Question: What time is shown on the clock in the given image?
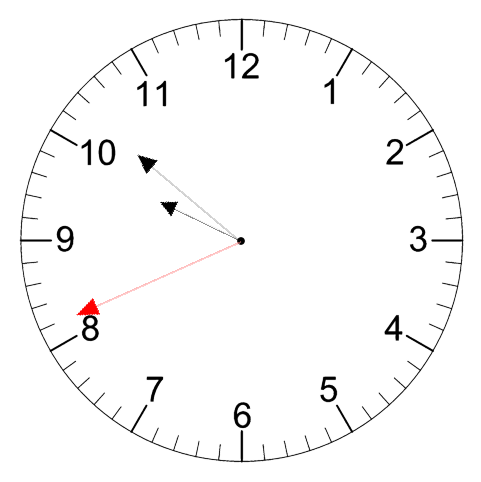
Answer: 09:51:41